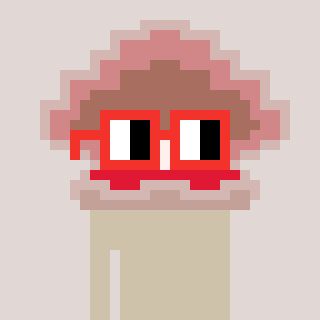
a pixel art character with square red glasses, a oyster-shaped head and a bege-colored body on a warm background